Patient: sex F, age 67
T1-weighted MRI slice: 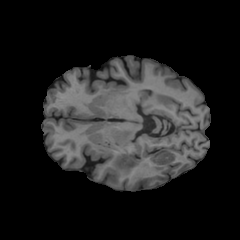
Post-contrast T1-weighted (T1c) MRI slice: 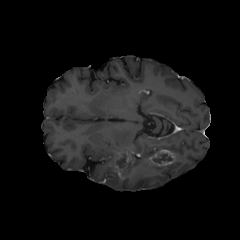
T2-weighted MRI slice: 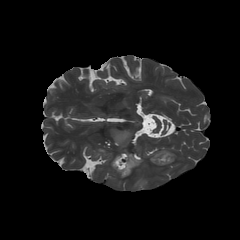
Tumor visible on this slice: yes
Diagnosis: Glioblastoma, IDH-wildtype
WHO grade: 4